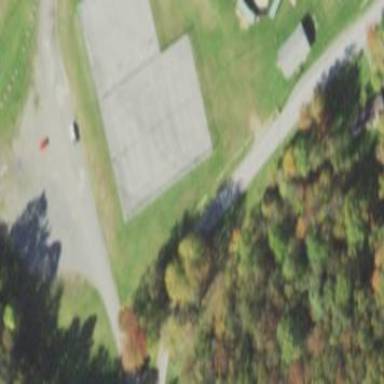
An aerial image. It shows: Tennis court in leisure pitch.